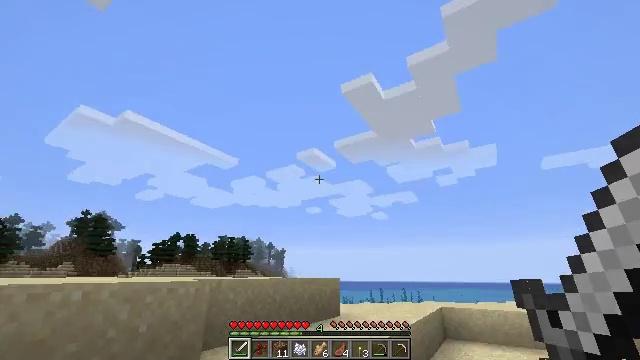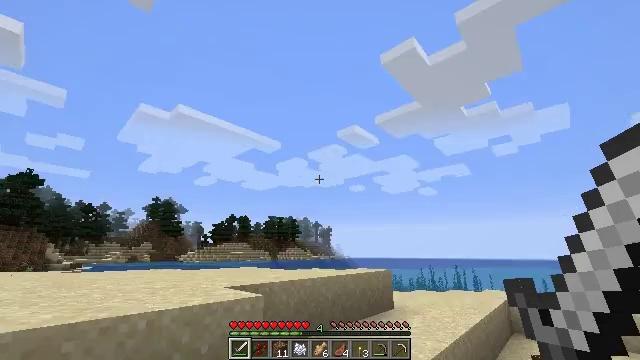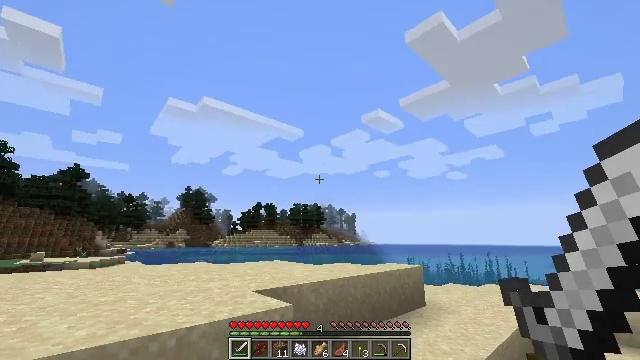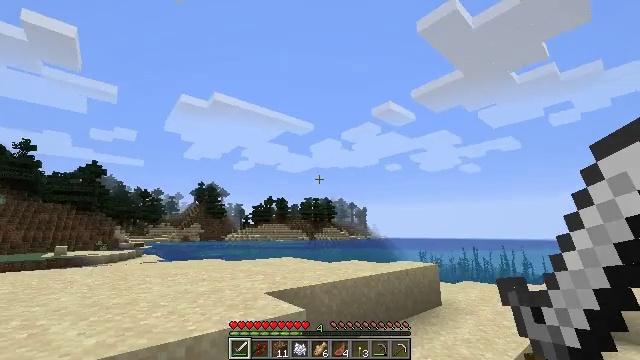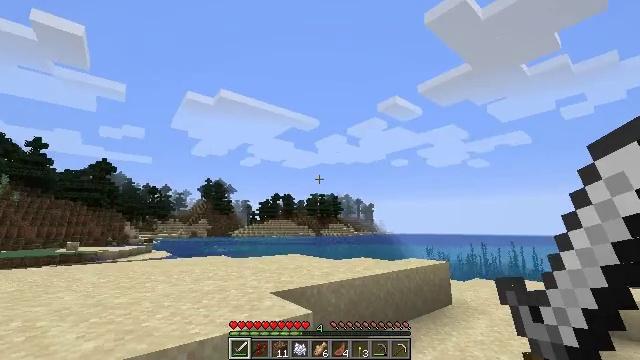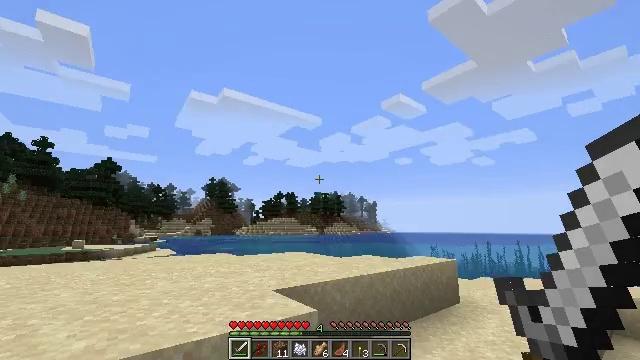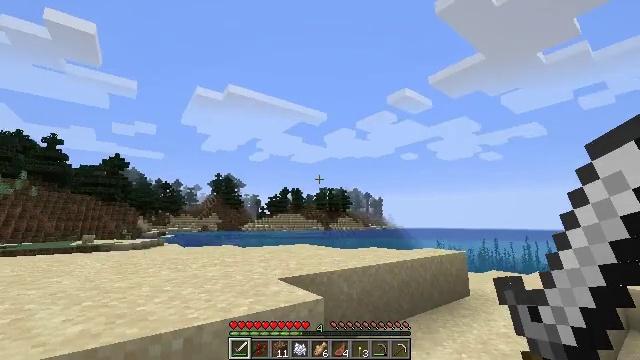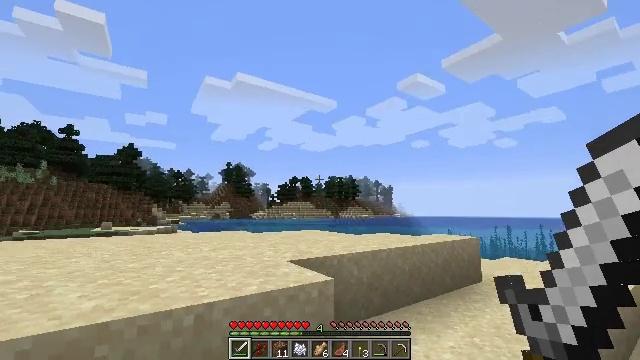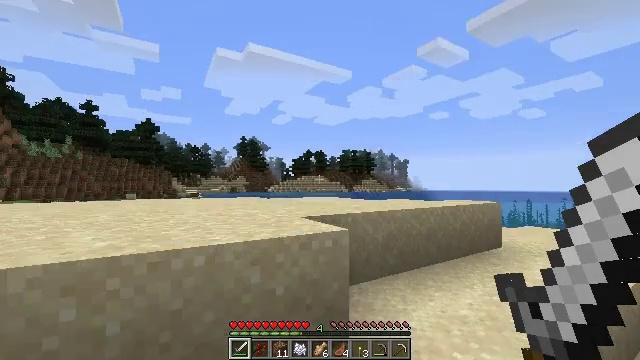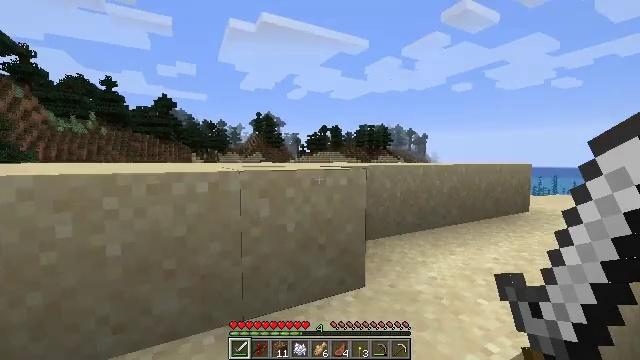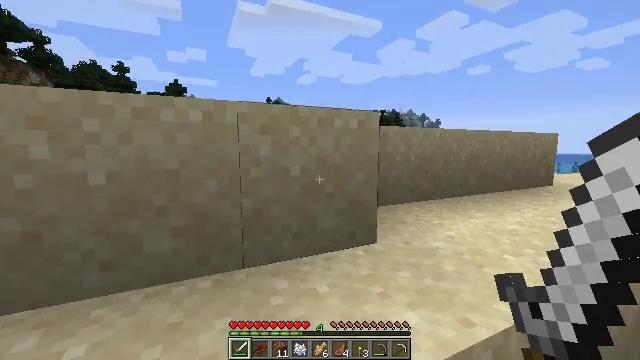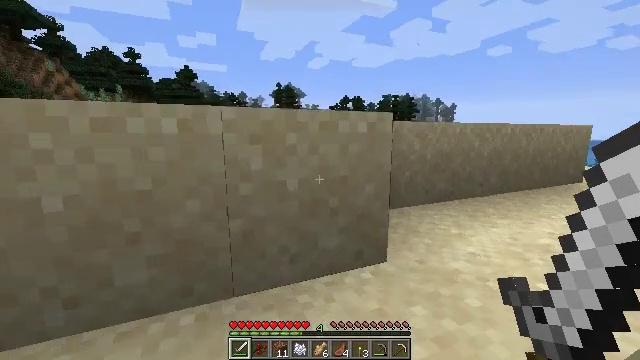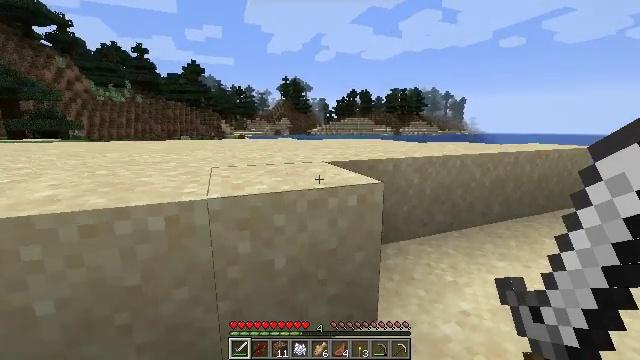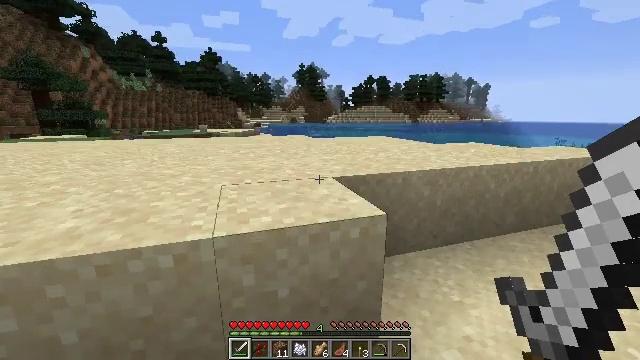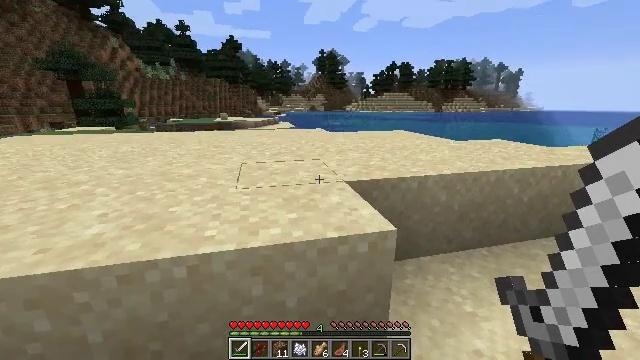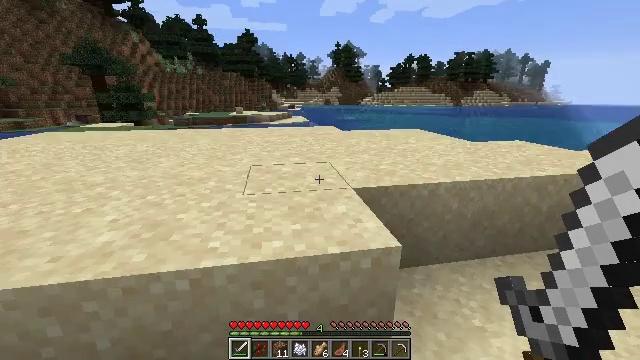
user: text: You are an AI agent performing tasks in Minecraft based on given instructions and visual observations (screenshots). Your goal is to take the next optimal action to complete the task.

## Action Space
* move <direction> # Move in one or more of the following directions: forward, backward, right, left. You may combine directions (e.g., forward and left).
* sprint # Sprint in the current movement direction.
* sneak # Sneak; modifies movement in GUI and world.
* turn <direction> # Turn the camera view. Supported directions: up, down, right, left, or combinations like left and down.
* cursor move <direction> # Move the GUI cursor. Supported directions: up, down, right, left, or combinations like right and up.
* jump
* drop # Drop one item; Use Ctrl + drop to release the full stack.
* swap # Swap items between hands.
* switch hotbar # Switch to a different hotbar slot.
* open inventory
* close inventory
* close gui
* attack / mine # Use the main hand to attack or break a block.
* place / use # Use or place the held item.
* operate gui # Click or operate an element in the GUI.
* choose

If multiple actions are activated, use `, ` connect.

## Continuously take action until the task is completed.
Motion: motion action
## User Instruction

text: Hunt fish.
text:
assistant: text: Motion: move forward and move left, turn left and down, jump
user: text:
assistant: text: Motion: move forward, turn left and down, jump
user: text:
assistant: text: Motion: move forward, turn left and down, jump
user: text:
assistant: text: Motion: move forward, turn left, jump
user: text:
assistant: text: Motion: move forward, jump
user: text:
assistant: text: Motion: move forward, turn left, jump
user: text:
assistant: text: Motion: move forward, turn left and down, jump
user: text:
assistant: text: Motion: move forward, turn left and down, jump
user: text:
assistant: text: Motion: move forward, turn left and down, jump
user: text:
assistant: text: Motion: move forward, turn left and down, jump
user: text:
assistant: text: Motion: move forward, turn left and down, jump
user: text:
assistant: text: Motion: move forward, turn left and down, jump
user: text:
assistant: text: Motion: move forward, turn left and down, jump
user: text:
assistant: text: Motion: move forward, turn left and down, jump
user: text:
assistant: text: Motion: move forward, turn left and down, jump
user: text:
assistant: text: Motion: move forward, turn left and down, jump
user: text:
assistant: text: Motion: move forward, turn left, jump
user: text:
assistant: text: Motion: move forward, turn left, jump
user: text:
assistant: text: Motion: move forward, turn left, jump
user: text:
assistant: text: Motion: move forward, turn left, jump
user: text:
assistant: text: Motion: move forward, turn left, jump
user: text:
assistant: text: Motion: move forward, turn left, jump
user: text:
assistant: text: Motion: move forward, jump
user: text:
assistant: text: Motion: move forward, jump
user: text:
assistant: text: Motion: move forward, jump
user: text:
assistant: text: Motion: move forward, jump
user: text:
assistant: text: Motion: move forward, jump
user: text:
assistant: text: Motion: move forward
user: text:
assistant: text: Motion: no_op
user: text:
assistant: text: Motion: no_op